Question: I am try to access most left and upper x and y position of ScrollView in NGUI but unable to access. i tried to access with 'tranform.LocalPosition.x' but what ever value its give it is middle anchor value. I want want most left and upper position of ScrollView in NGUI.

Thanks You
Your help will be appreciated.
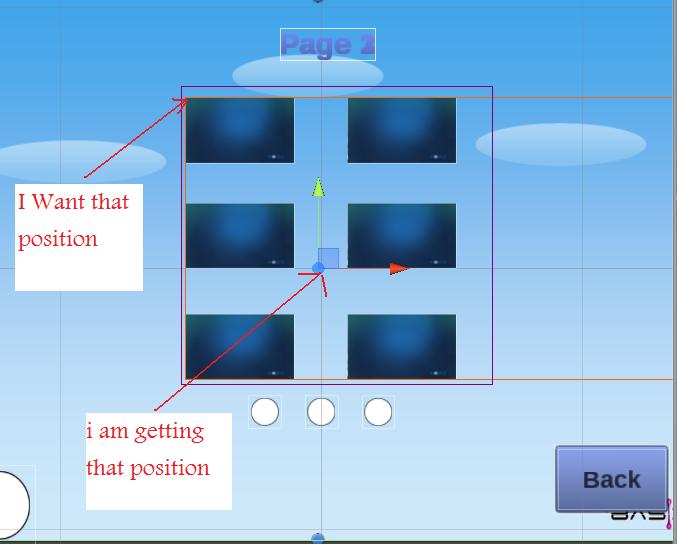
Answer: You will want to look at the <URL> component of the panel. From that you can get just about any information you would want about your NGUI element.